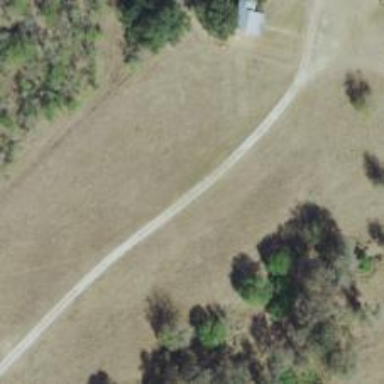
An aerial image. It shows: Driveway leading to service road.